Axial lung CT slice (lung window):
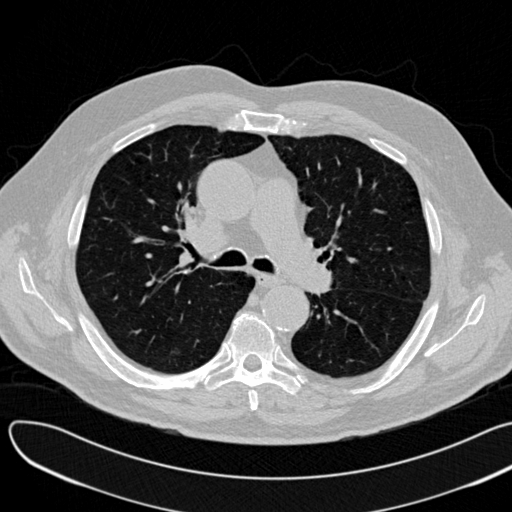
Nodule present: no